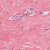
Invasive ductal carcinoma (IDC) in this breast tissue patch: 0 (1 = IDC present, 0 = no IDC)